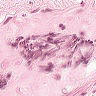
Metastatic tissue present: no